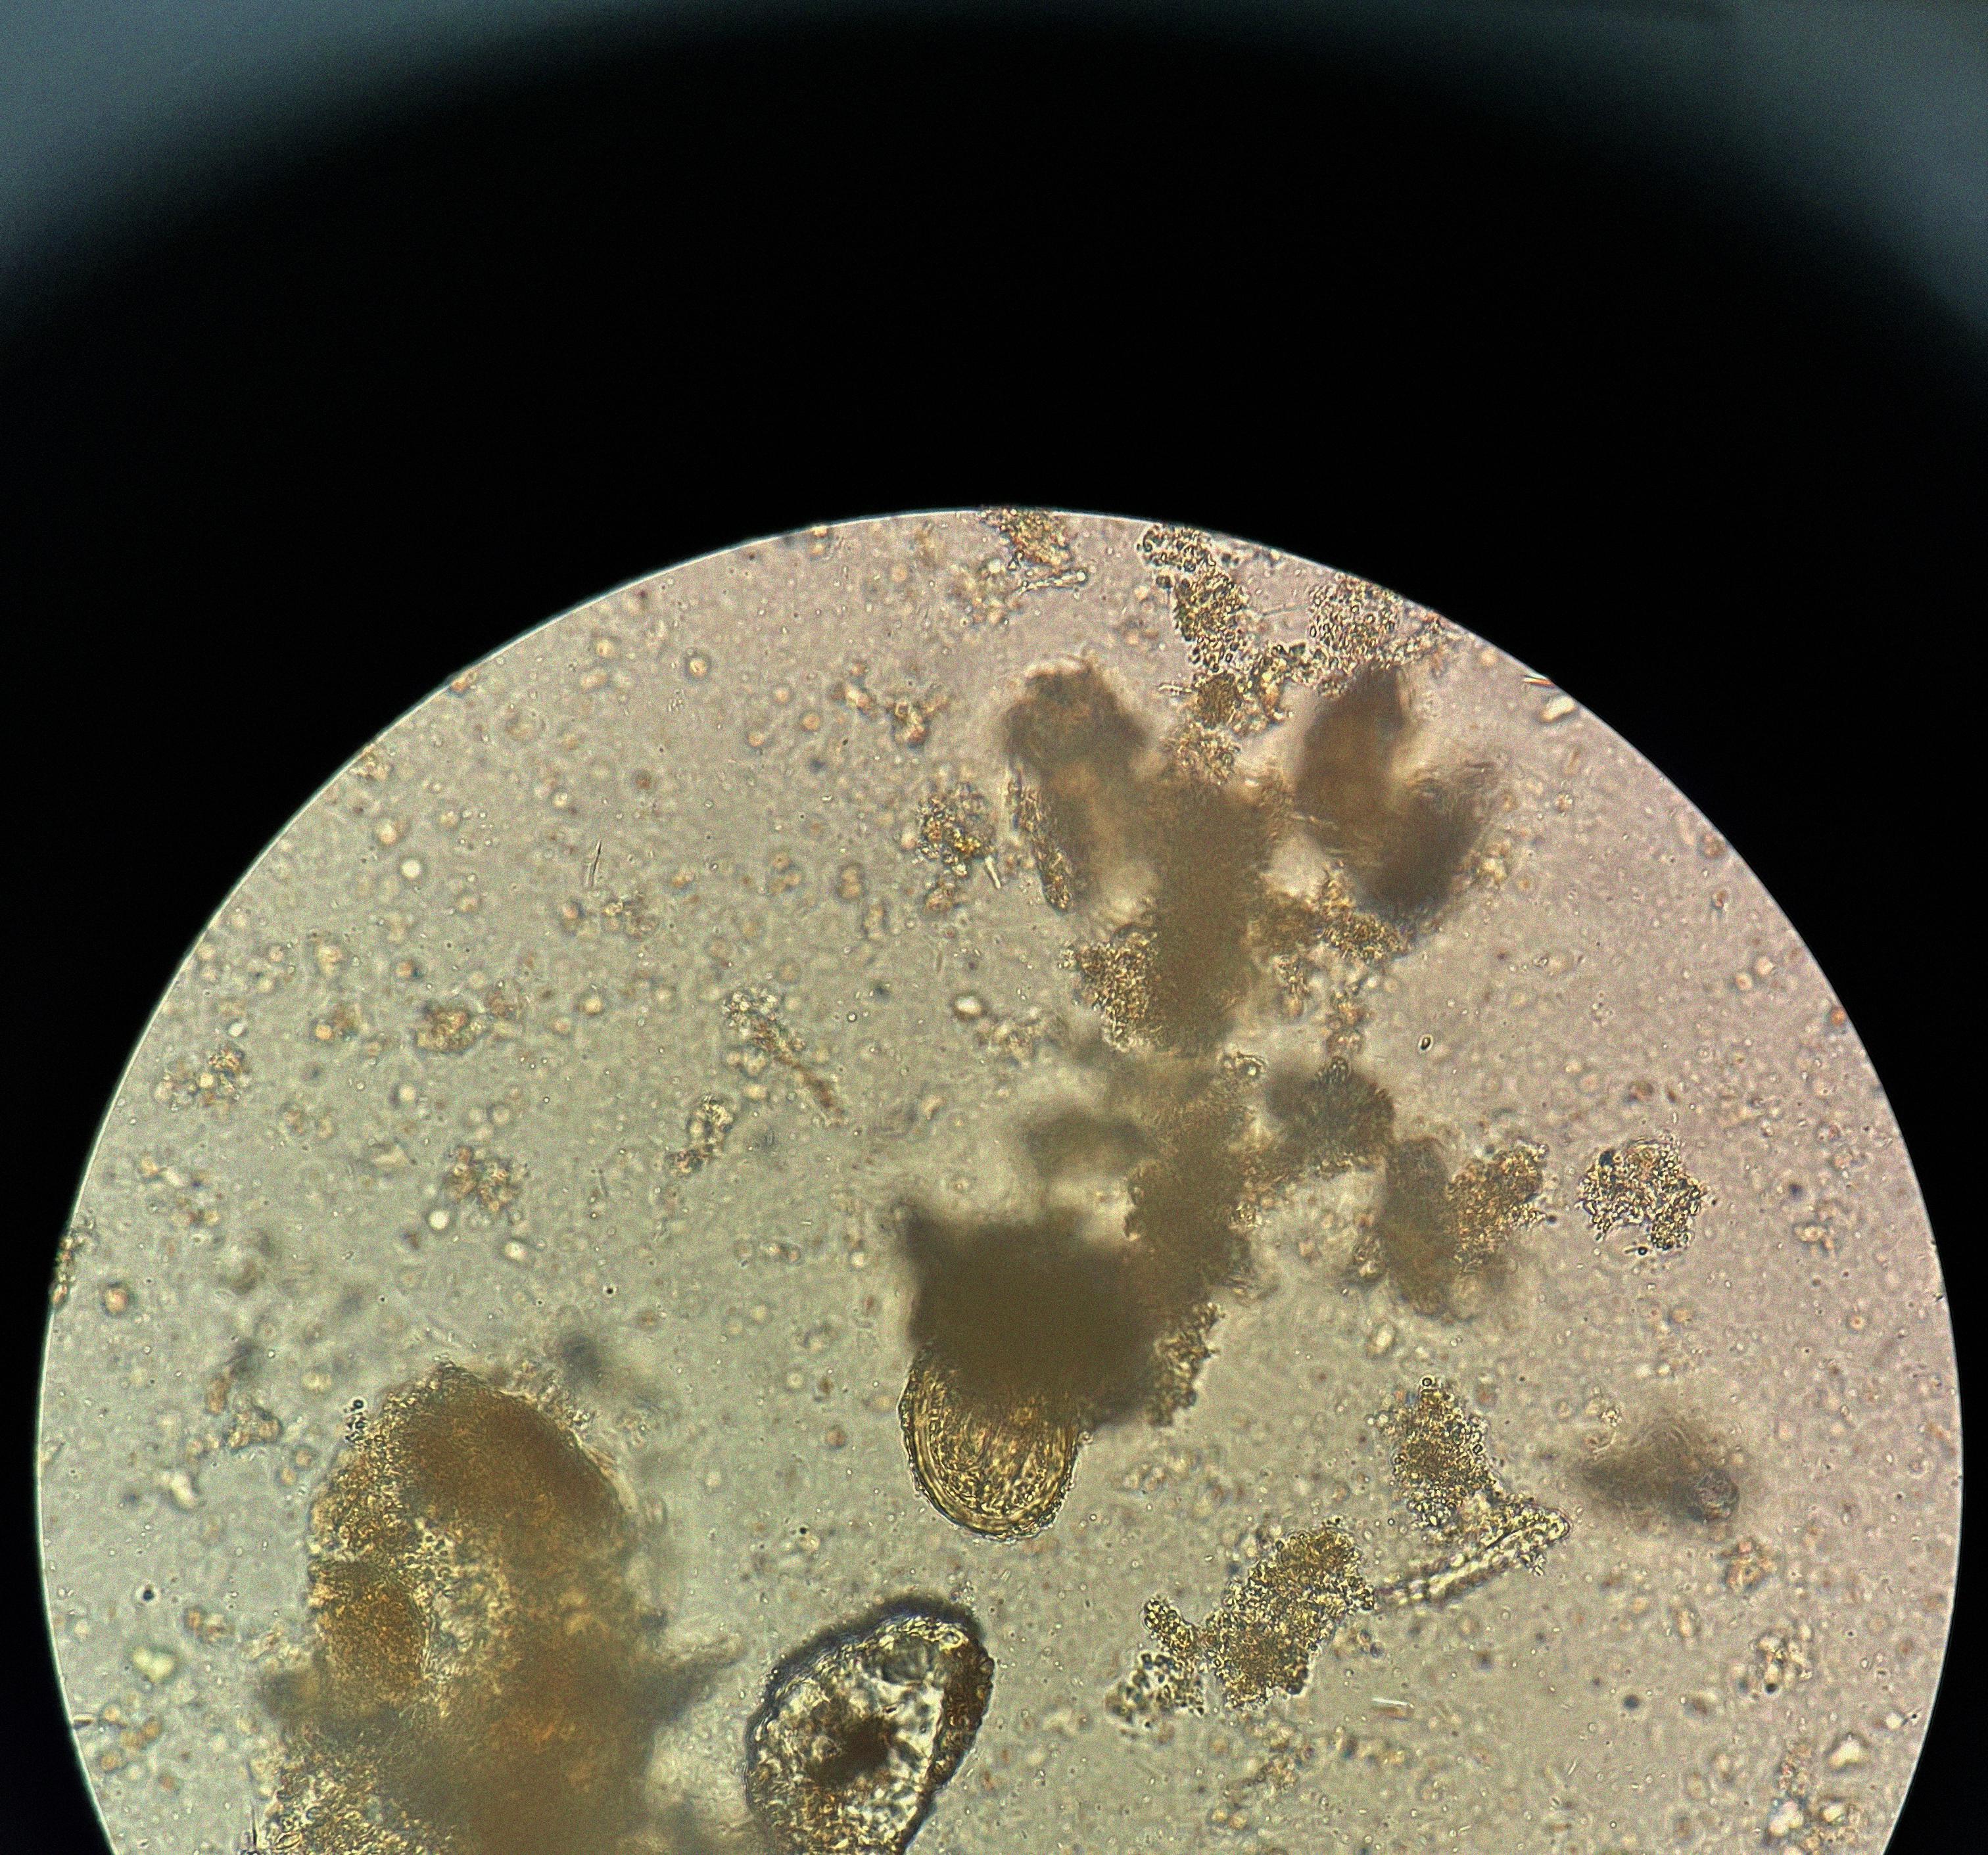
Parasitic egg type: Ascaris lumbricoides